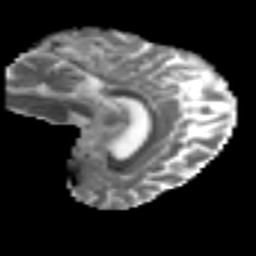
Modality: MD
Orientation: sagittal
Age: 37
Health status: ill
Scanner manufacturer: philips
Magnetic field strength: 3 T
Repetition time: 9 s
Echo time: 0.127 s